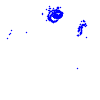
Particle: electron